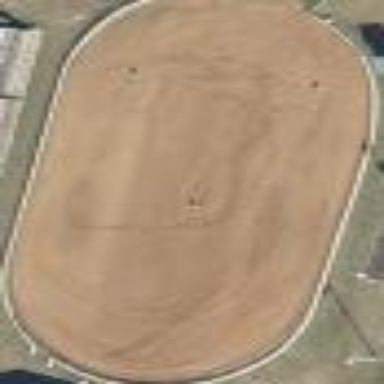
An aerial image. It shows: Equestrian pitch used for leisure and sports activities.